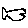
Label: fish